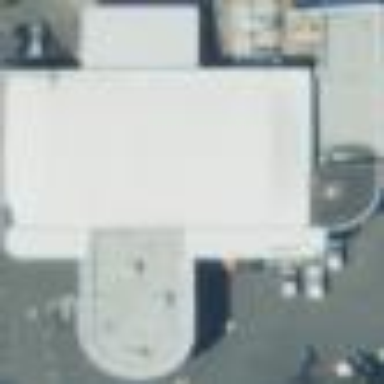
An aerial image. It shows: Car shop building.